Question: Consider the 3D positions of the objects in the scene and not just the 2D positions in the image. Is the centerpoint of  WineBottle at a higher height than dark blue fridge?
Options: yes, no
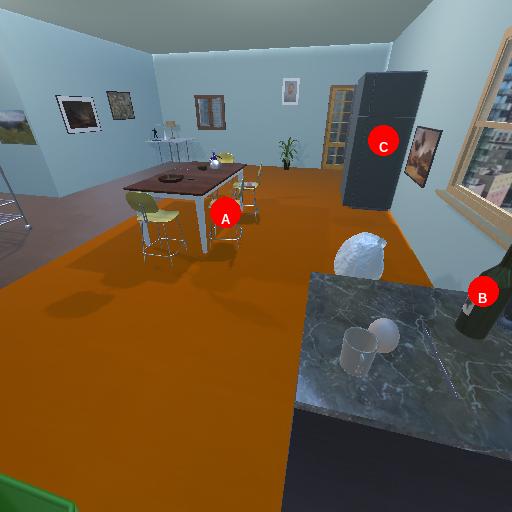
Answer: yes